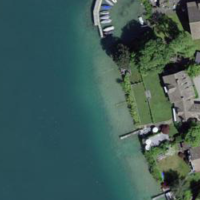
EUNIS habitat code: 14
Species observed at this site:
Chroicocephalus ridibundus
Phalacrocorax carbo
Anas platyrhynchos
Cygnus olor